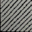
Piece: xx